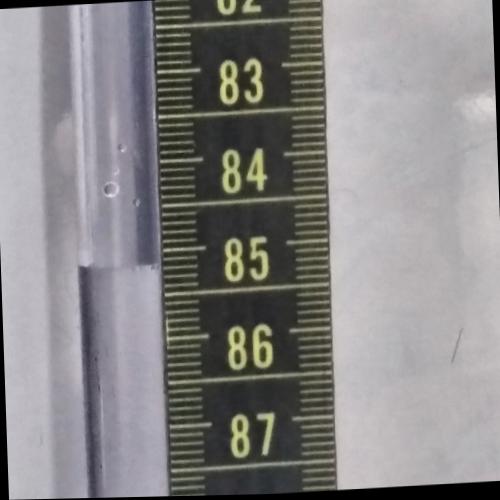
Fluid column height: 85.1 cm